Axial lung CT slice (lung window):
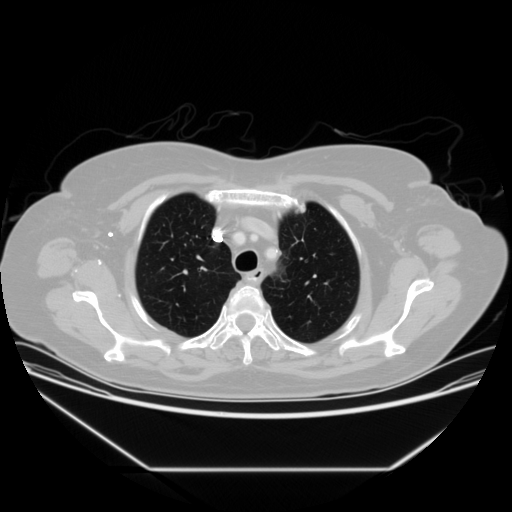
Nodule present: no